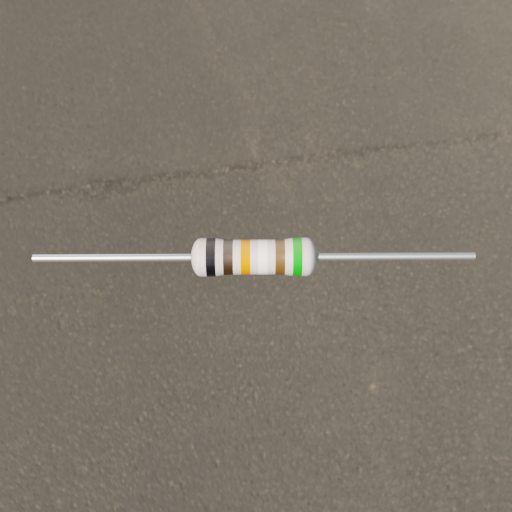
Resistor colour bands (in order): black, black, orange, white, brown, green